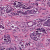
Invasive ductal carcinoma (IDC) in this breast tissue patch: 1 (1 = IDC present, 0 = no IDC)